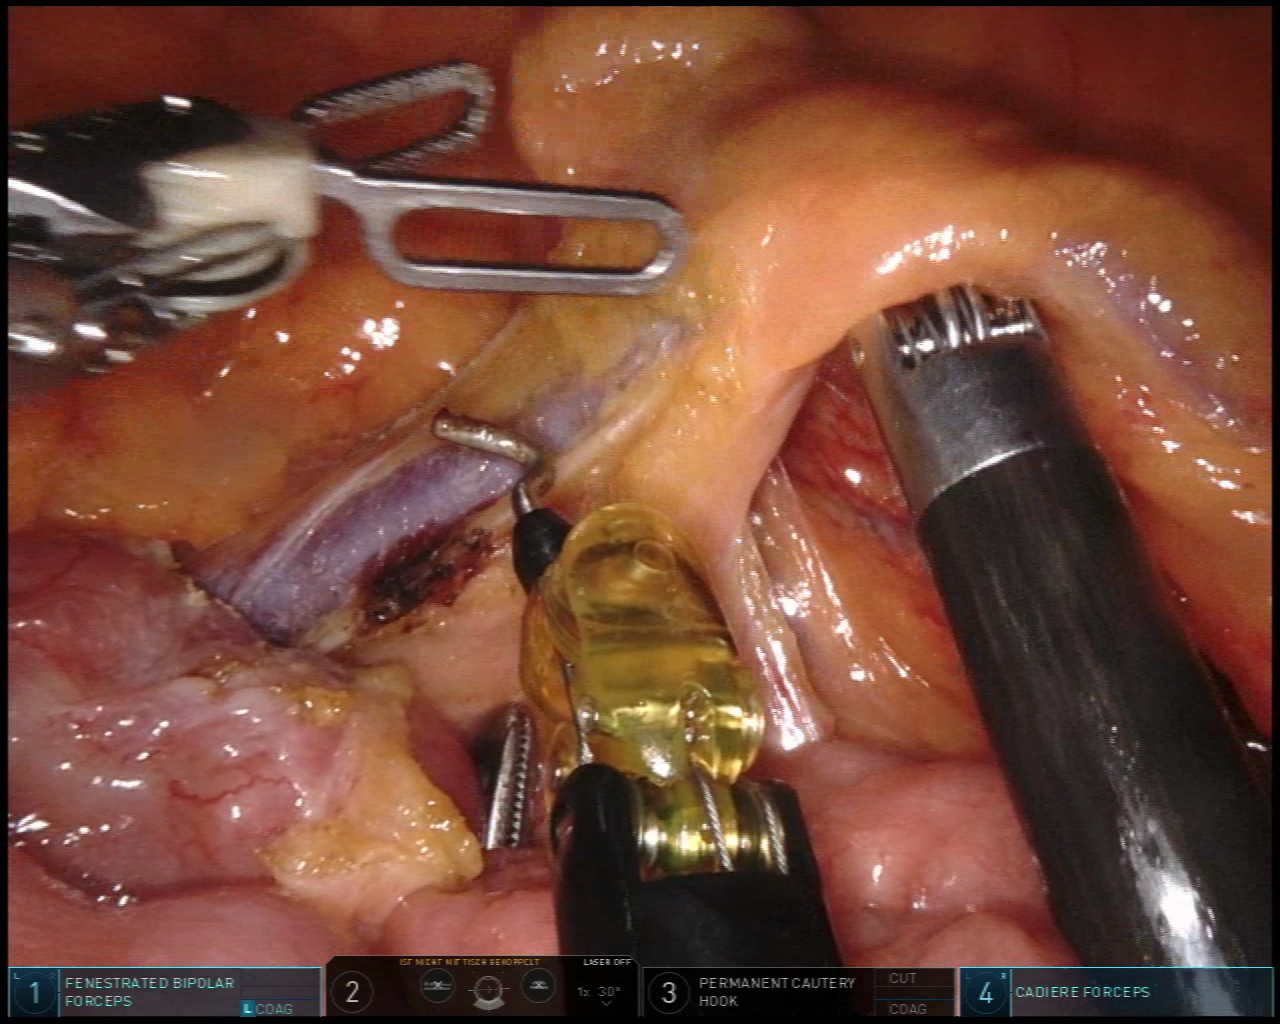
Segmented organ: intestinal_veins
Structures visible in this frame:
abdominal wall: no
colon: no
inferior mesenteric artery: no
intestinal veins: yes
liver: no
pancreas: no
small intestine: yes
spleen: no
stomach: no
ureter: no
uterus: no
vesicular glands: no